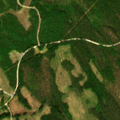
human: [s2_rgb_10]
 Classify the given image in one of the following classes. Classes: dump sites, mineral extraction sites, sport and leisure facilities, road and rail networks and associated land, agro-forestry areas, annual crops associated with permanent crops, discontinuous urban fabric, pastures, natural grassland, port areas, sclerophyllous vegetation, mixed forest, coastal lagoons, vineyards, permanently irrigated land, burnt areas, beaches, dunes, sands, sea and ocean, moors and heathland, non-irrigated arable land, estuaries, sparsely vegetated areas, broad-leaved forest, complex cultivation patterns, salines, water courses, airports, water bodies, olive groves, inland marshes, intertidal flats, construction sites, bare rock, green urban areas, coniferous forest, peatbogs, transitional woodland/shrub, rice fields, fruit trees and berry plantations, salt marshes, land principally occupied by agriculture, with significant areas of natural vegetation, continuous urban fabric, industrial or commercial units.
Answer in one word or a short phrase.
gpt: coniferous forest, mixed forest, transitional woodland/shrub